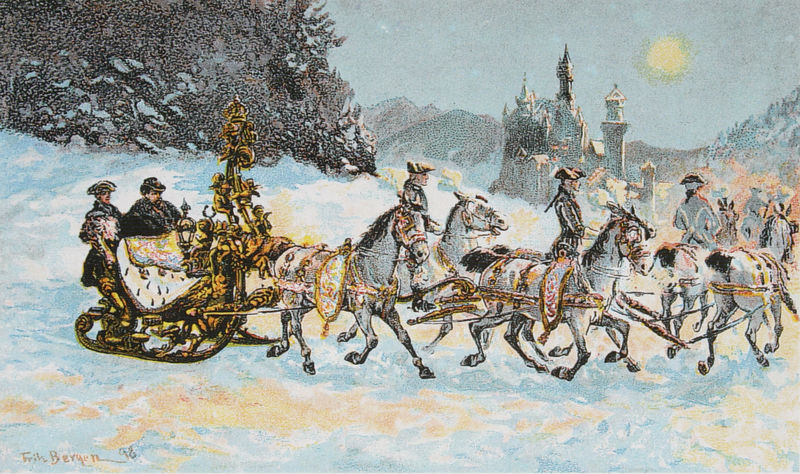
Titel: Nächtliche Schlittenfahrt König Lundwigs II. bei Neuschwanstein
Künstler: unbekannt
Schlagwörter: gemälde, mann, landschaft, frau, licht, schwarz, schloss, schnee, fest, feier, barock, diener, signatur, hügel, sonne, gold, reich, wald, pferd, pferde, reiter, ausritt, sattel, zügel, berge, gebirge, hang, winter, kutsche, tannen, könig, mond, belichtung, vergoldet, koloriert, tanne, schimmel, reise, märchen, königlich, schlitten, aufbruch, gespann, ludwig, fahrt, lakaien, märchenschloss, neuschwanstein, russlanf, schlittenfahrt